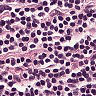
Metastatic tissue present: no